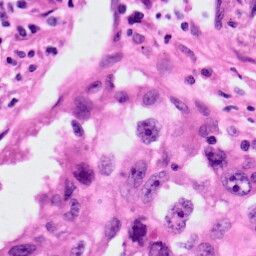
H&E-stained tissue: Lung